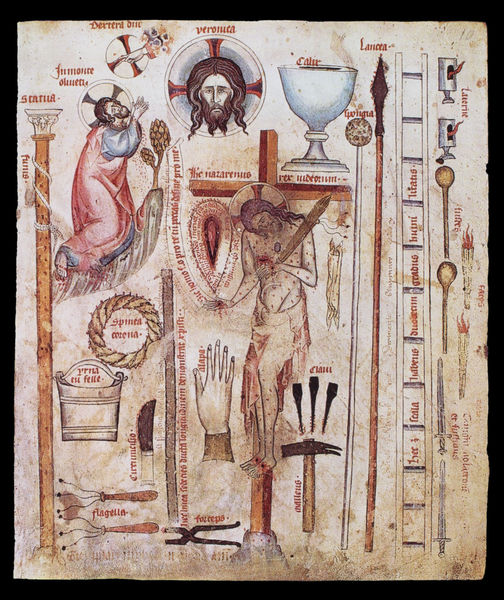
Titel: Passional der Kunigunde von Böhmen
Institution: Prag, Nationalbibliothek
Schlagwörter: feuer, hand, kopf, säule, zeichnung, rot, messer, schale, kelch, leiter, lanze, löffel, nägel, blut, kreuz, schwert, beten, gebet, heiligenschein, christus, jesus, kreuzigung, wundmale, hammer, leiden, qual, märtyrer, opfer, pokal, heilig, eimer, fackel, dornenkrone, handschrift, aureole, dornenkranz, gral, gegenstände, zange, essig, martyrium, buchmalerei, folter, leidenswerkzeuge, ölberg, geißel, folterinstrumente, opfertod